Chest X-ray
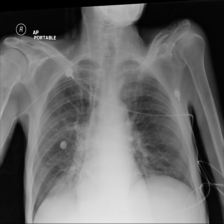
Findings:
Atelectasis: negative
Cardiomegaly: negative
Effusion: negative
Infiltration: negative
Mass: negative
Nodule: negative
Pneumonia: negative
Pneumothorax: negative
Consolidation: negative
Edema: negative
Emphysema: negative
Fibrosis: negative
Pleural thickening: negative
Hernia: negative